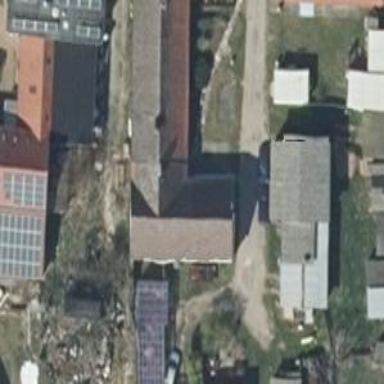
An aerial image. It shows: Gabled roofed farm auxiliary building with the roof oriented along its structure.